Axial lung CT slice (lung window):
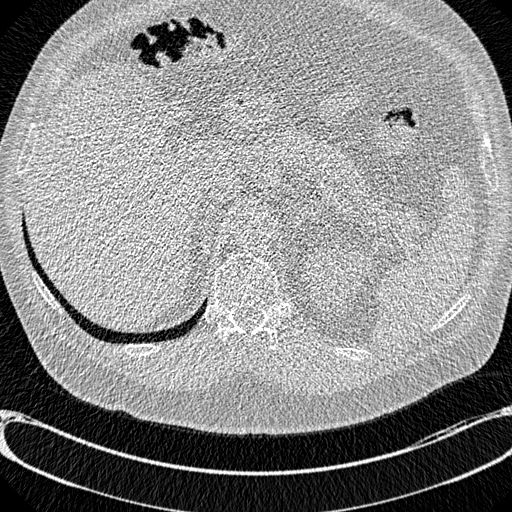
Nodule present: no